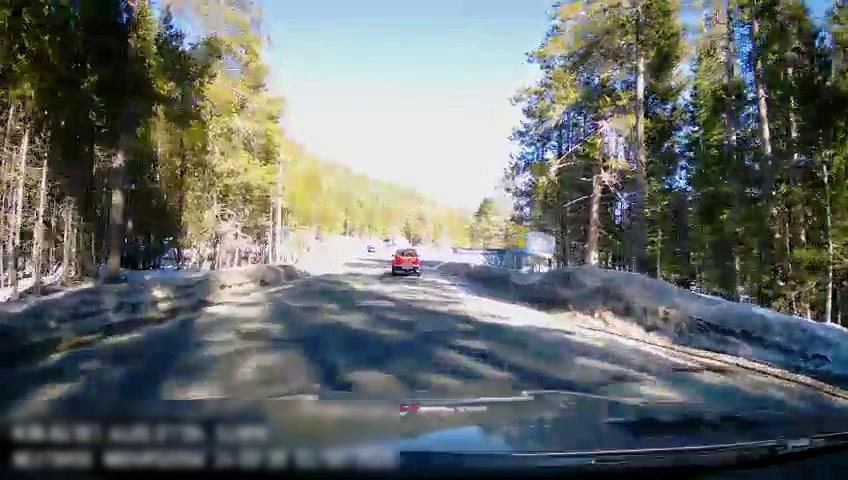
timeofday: Day
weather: Sunny
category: Drivable Space
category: Vehicles | Truck